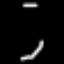
Label: octagon